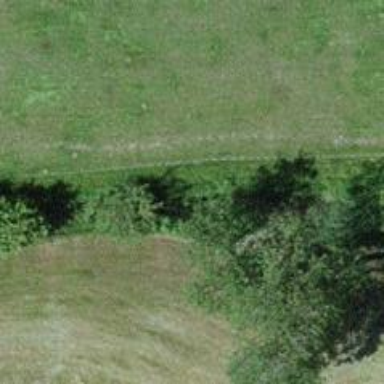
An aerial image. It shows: Ditch in the surroundings.